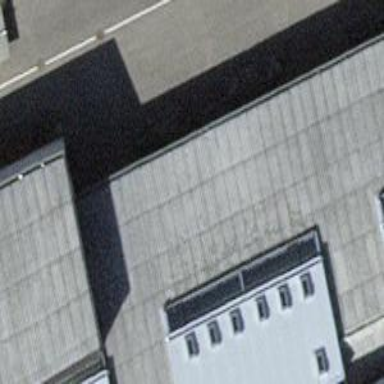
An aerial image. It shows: Building with flat silver roof.